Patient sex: F
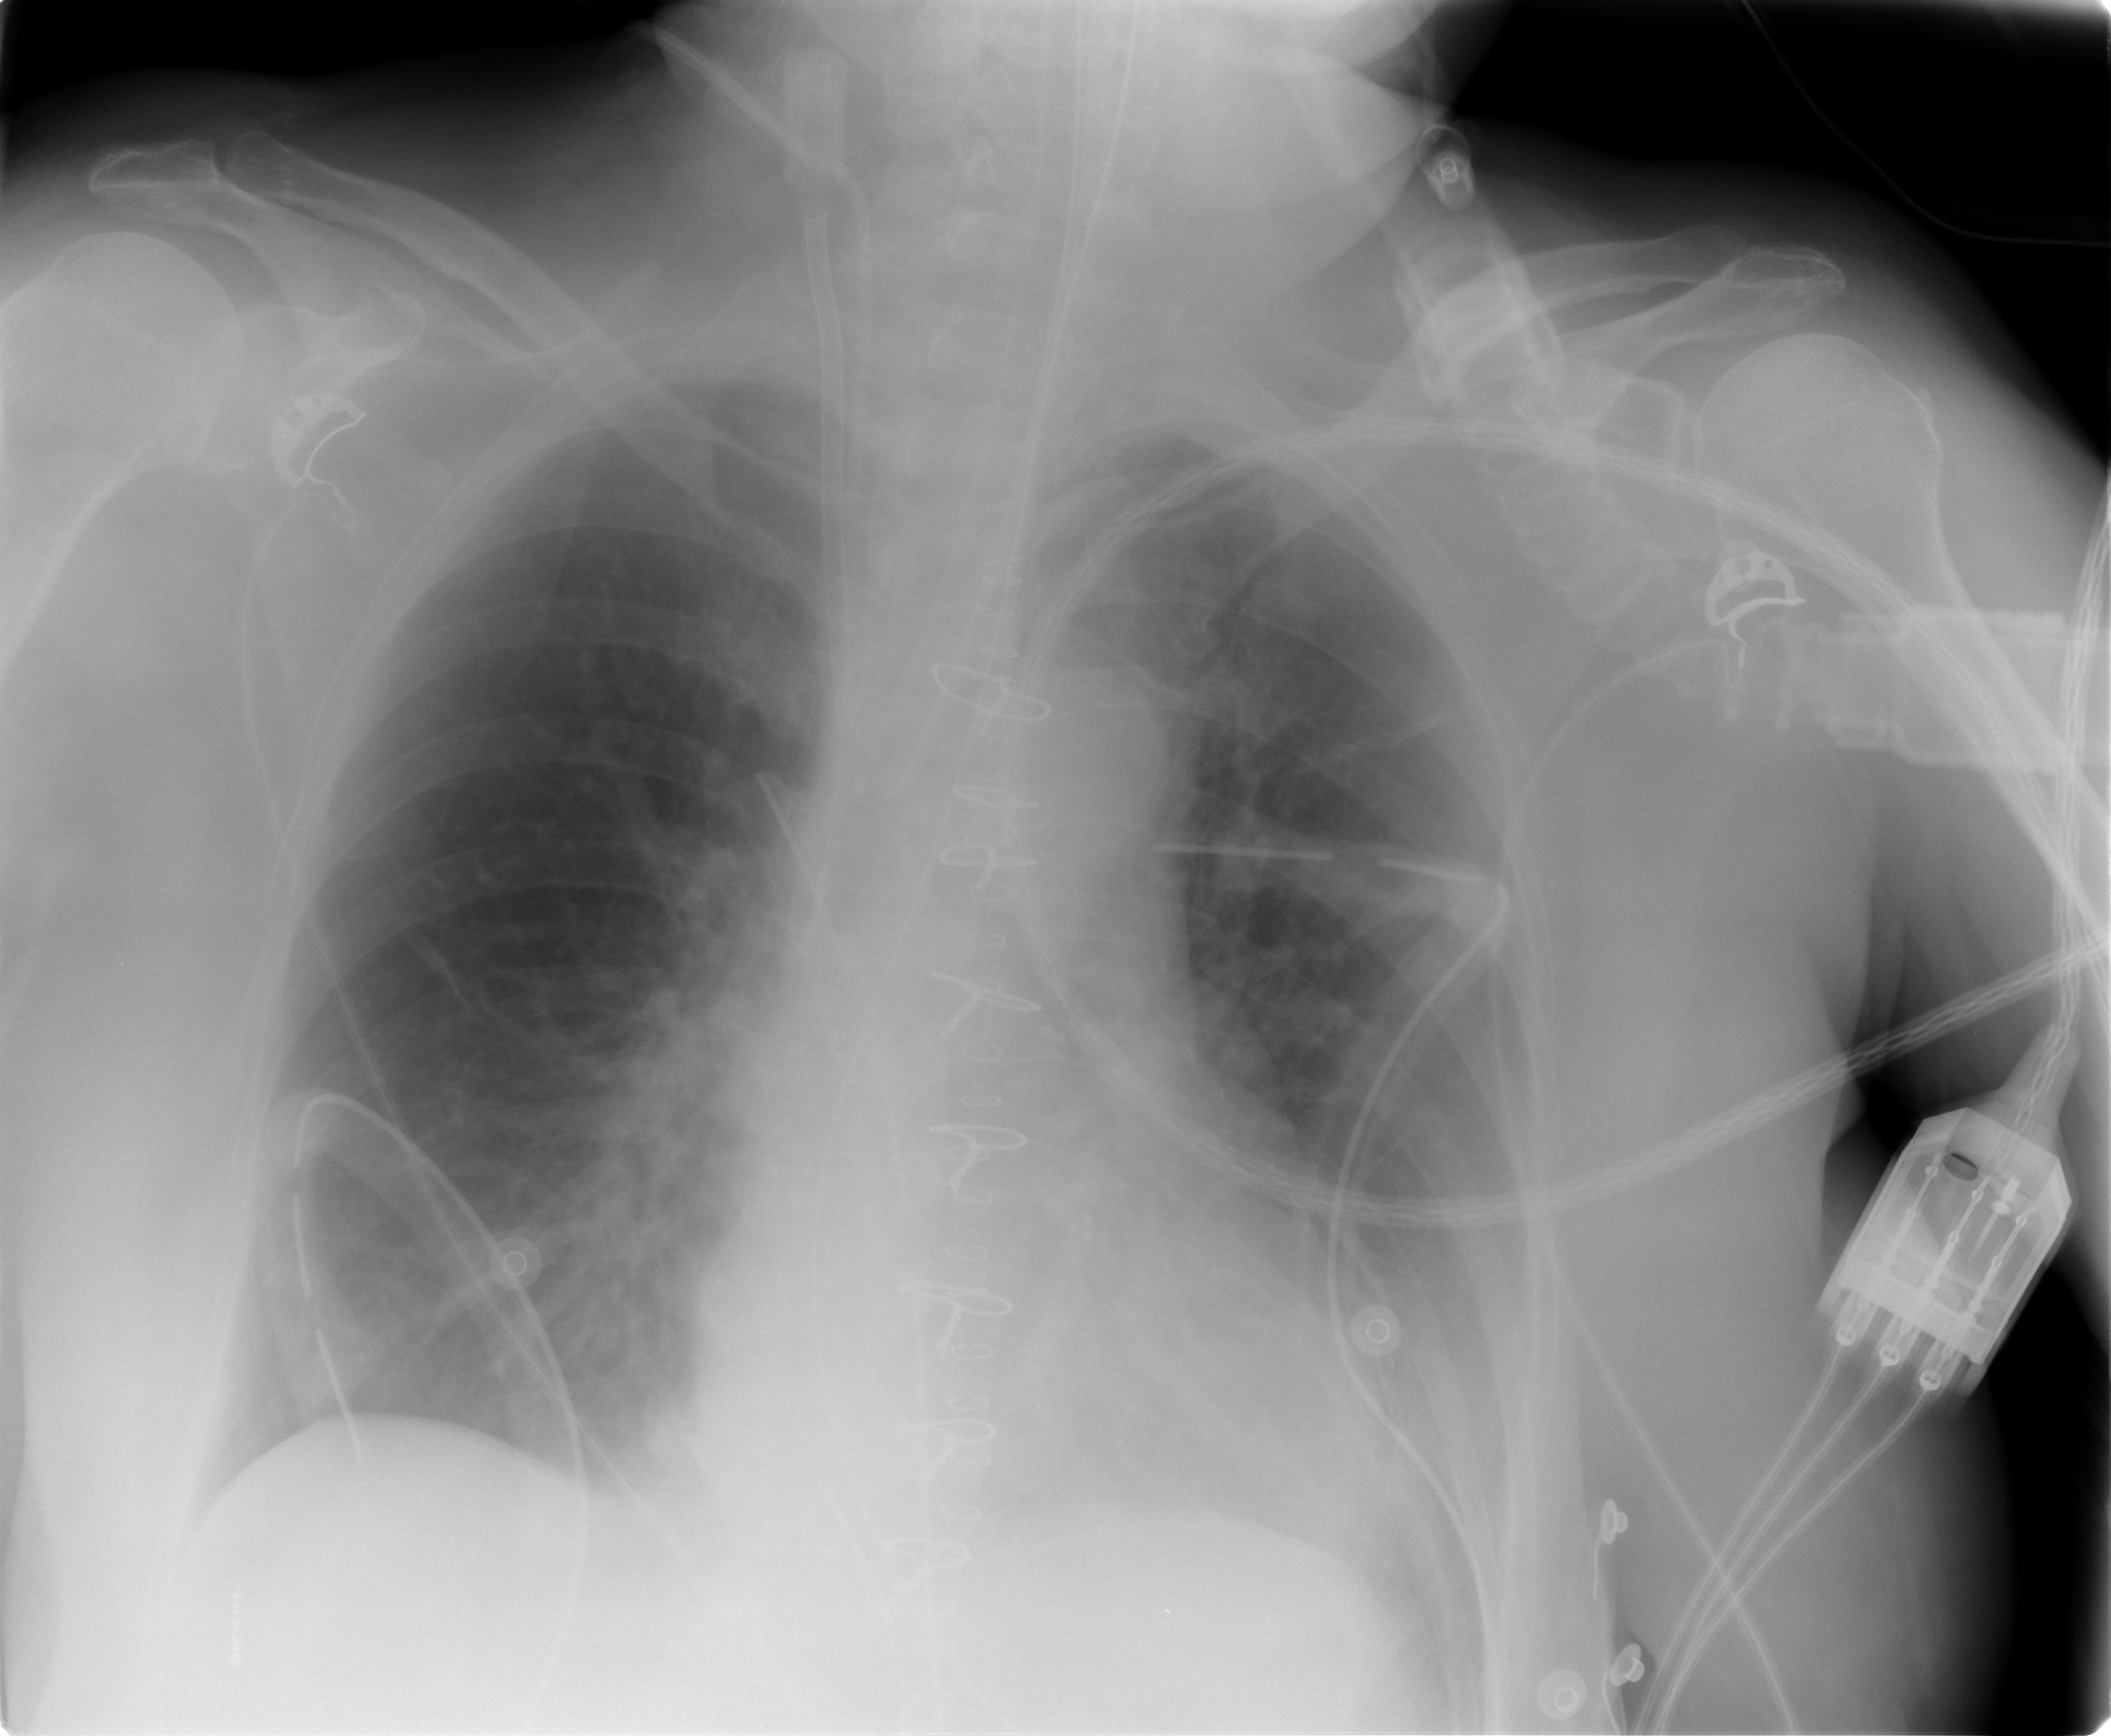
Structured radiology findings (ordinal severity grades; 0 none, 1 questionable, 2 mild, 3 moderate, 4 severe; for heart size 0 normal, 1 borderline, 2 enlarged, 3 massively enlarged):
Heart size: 1
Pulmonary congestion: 2
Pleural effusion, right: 0
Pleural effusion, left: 0
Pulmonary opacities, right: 0
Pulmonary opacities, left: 0
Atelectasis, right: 0
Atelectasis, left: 2